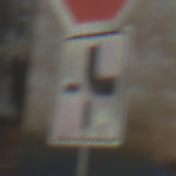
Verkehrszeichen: VerlaufVorfahrtsstrasse4
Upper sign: Stop
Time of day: MorningAfternoon
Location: Outdoor (Urban)
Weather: PartlyCloudy
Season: NotSpecified
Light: Natural